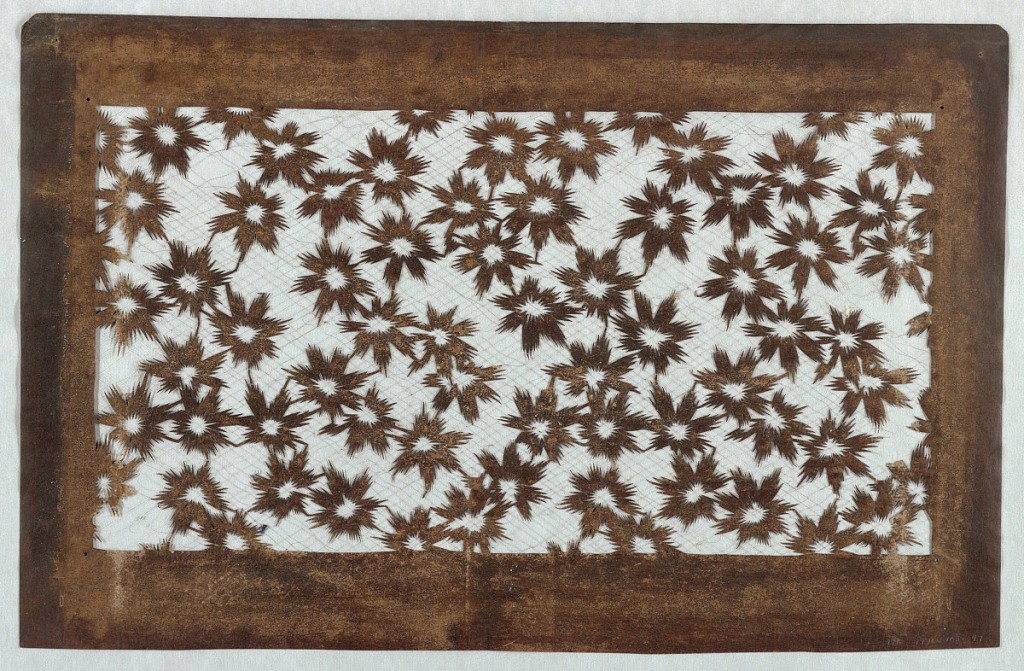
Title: Abstract Maple Leaf Motif
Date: mid 18th - early 19th century
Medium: Mulberry paper (kozo washi) treated with fermented persimmon tannin (kakishibu), and silk threads (itoire)
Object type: Katagami
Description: Maple leaves (kaede or Momiji) are a popular topic in Japanese poetry. They appear as far back to the oldest anthology in "man'yoshu," dating back to the 8th century AD. There are twelve different species known in Japan. This stencil depicts dramatic leaves that resemble a firework something else brilliant.